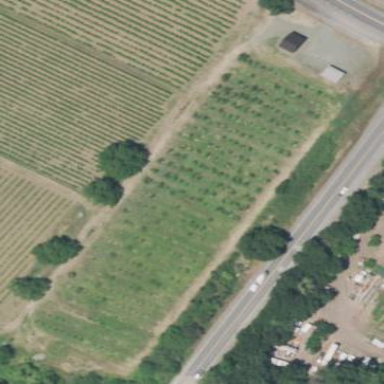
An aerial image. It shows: Orchard filled with peach trees.